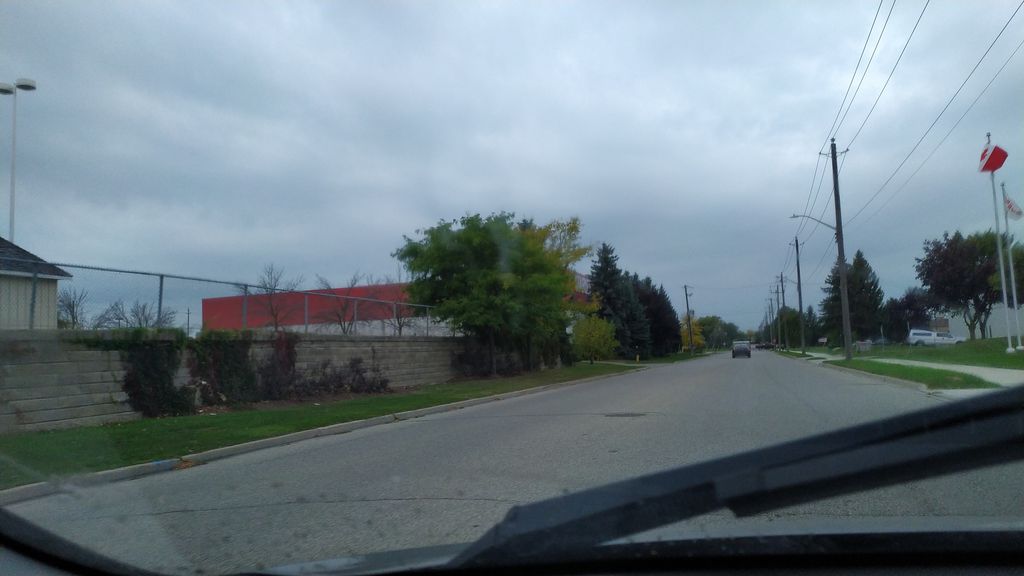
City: kitchener-waterloo